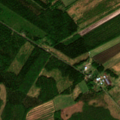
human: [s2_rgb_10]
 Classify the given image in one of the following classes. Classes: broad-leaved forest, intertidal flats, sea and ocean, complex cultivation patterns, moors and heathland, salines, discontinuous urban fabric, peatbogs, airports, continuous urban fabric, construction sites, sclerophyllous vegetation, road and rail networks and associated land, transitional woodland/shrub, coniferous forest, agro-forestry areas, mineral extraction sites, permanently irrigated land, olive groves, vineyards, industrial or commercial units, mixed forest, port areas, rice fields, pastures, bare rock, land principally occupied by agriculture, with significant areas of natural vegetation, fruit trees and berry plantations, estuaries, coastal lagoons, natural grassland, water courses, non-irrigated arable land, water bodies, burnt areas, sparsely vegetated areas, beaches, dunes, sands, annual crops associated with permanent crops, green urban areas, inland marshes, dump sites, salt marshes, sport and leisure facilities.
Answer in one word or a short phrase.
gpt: land principally occupied by agriculture, with significant areas of natural vegetation, coniferous forest, mixed forest, transitional woodland/shrub